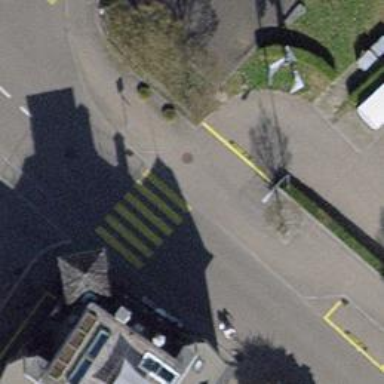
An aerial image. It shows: Kerb barrier.